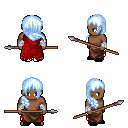
a pixel art fantasy rpg character, male body template, human, dark skin, red tattered cape, robe skirt, white cyan right-swept hairstyle, white cloth bandages, black slippers, spear, four views (front, back, left, right), 2x2 character sprite sheet, small pixel art, hard edges, no anti-aliasing